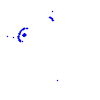
Particle: proton